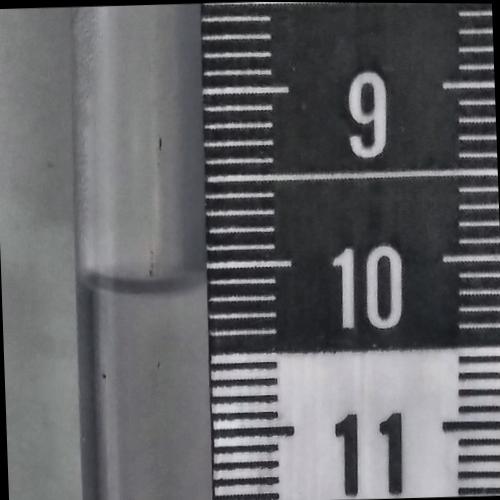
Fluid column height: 10.1 cm